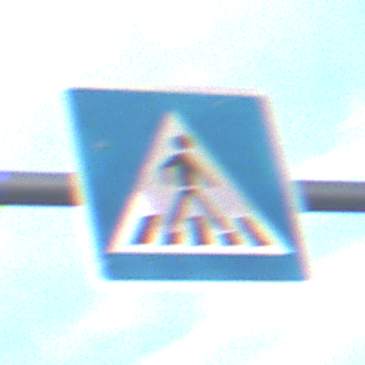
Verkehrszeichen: FussgaengerueberwegLinks
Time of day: SunriseSunset
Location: Outdoor (Suburban)
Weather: PartlyCloudy
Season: NotSpecified
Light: Natural